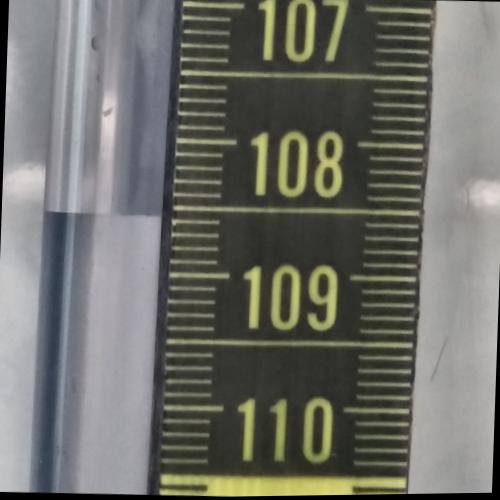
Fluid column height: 108.6 cm